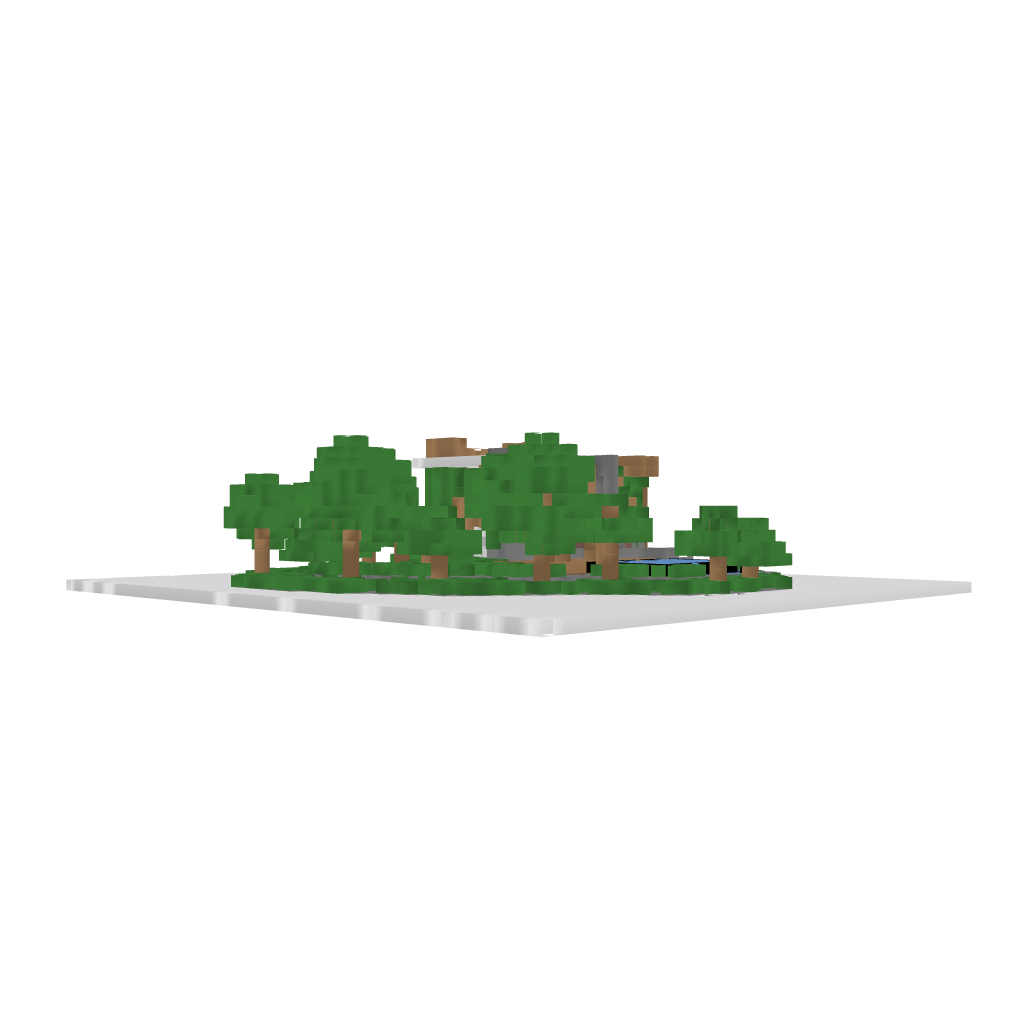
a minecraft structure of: Luxury House #3 good quality